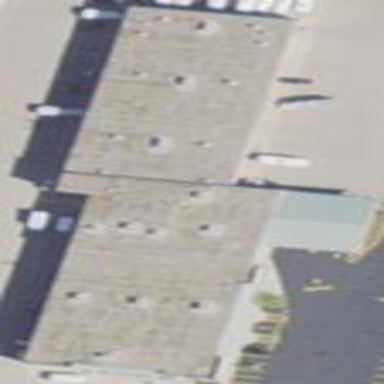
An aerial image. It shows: Commercial building housing caravan shop.